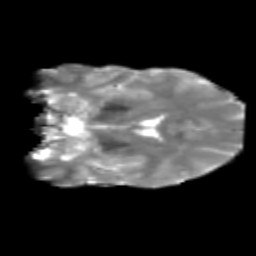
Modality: T2w
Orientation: coronal
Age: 21
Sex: female
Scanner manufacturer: siemens
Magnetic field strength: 3 T
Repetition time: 1.8 s
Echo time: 0.07 s